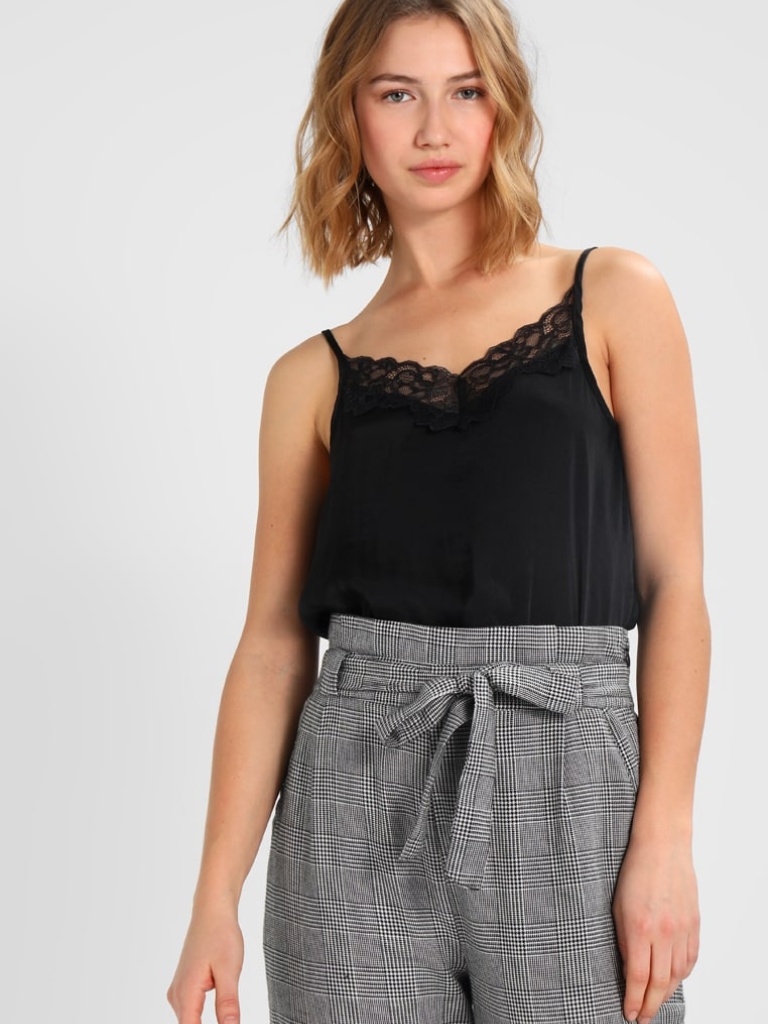
satin relaxed sleeveless hip length Fully Tucked in v-neck camisole